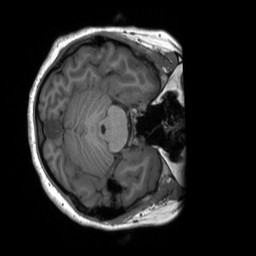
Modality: T1w
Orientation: axial
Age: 24
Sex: female
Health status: ill
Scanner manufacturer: siemens
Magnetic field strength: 3 T
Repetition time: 2.3 s
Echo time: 0.00232 s